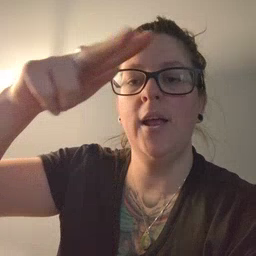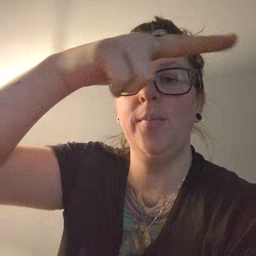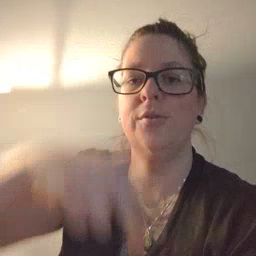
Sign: helicopter